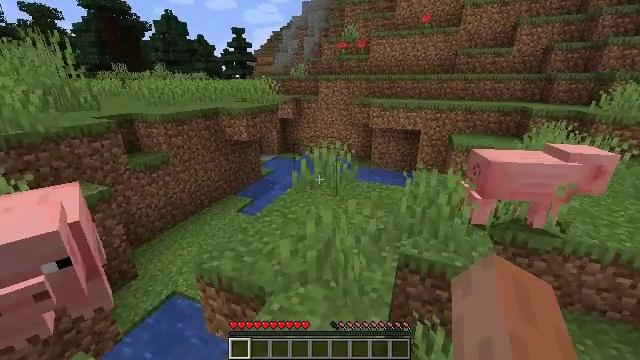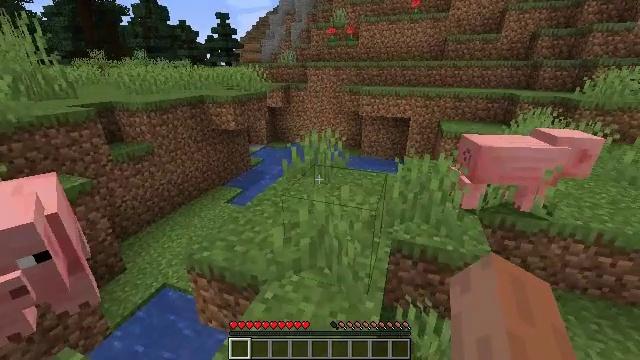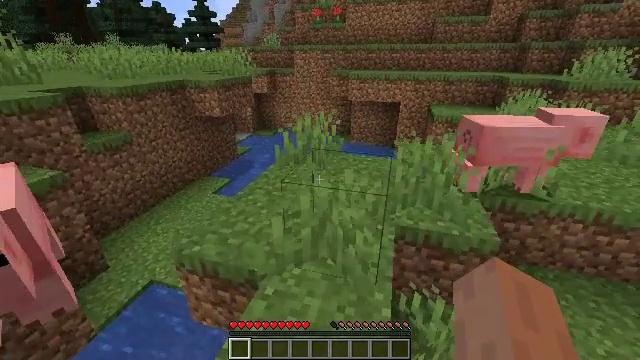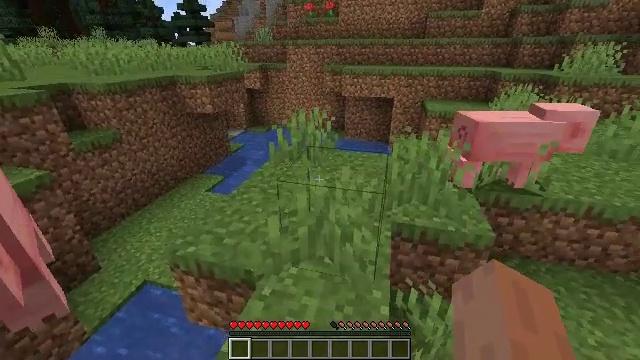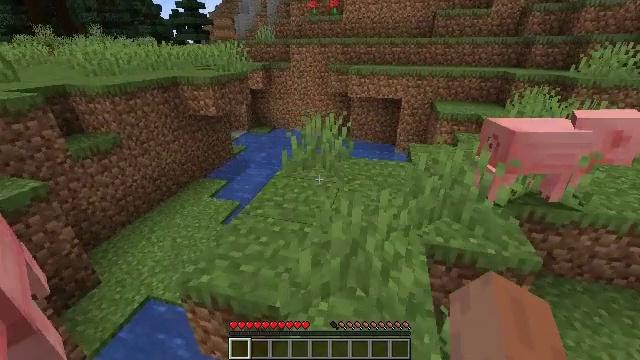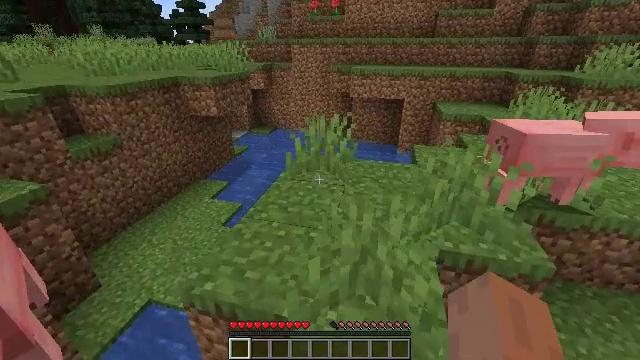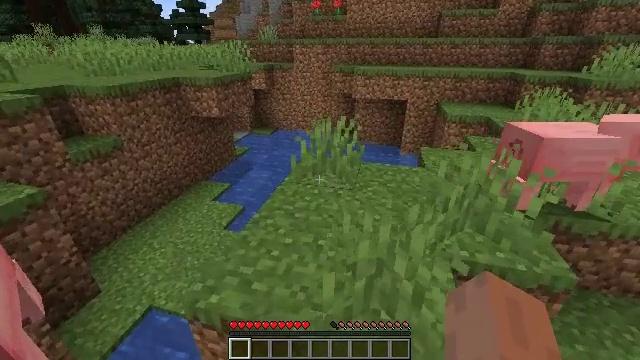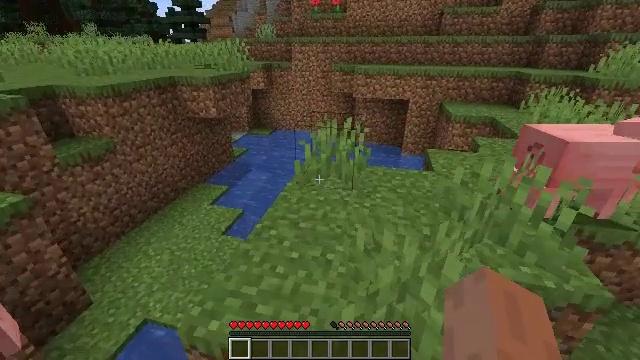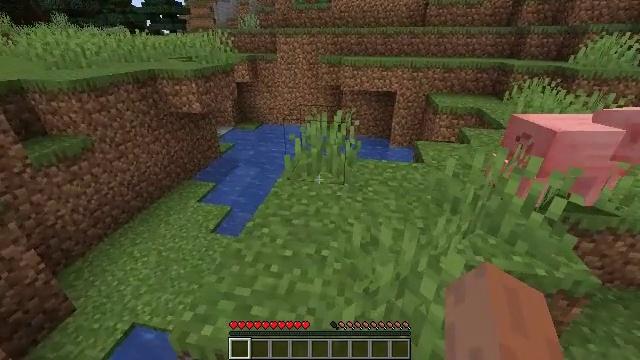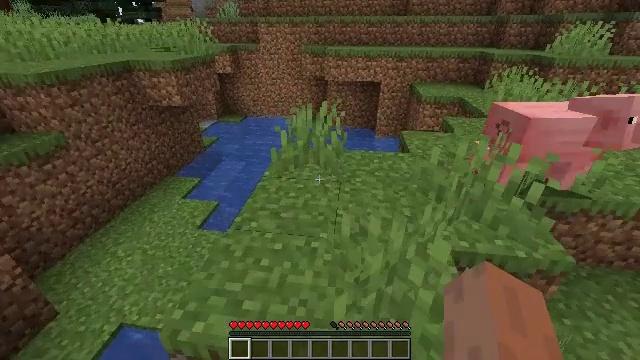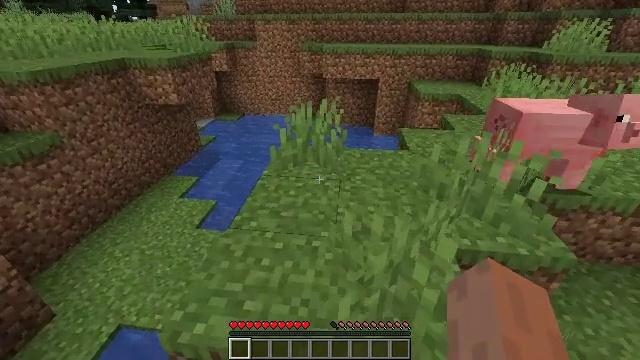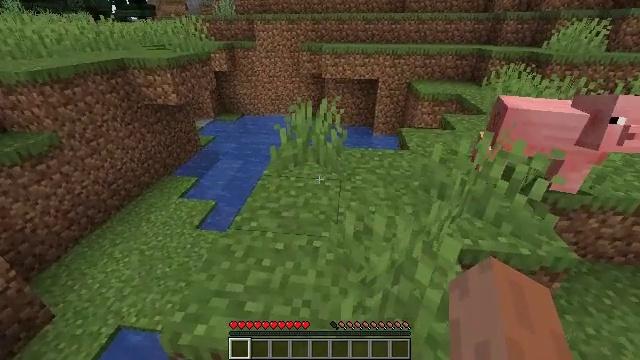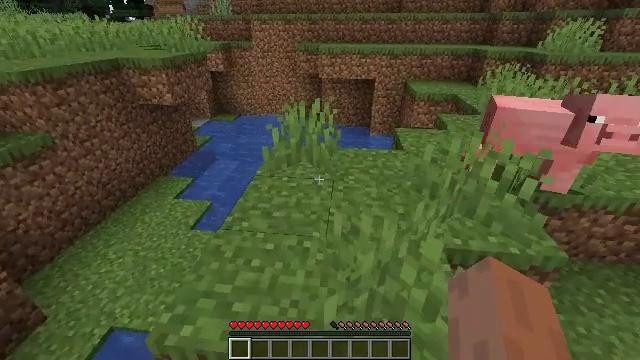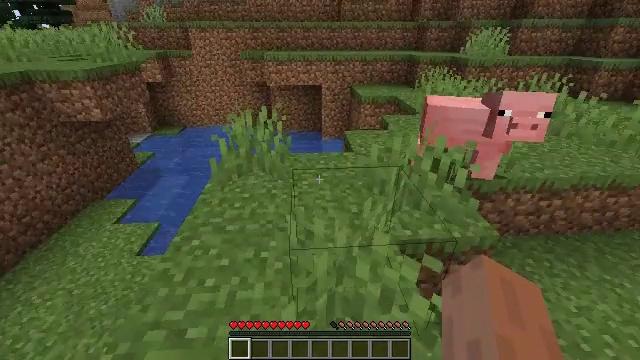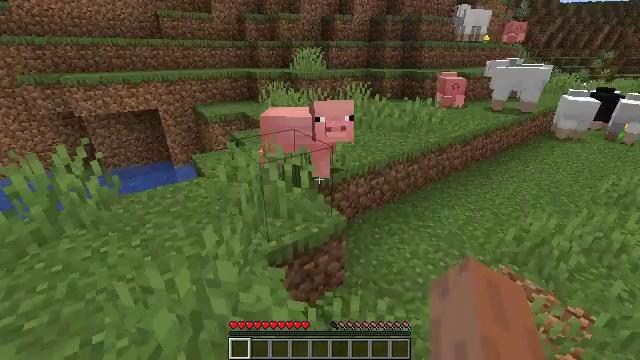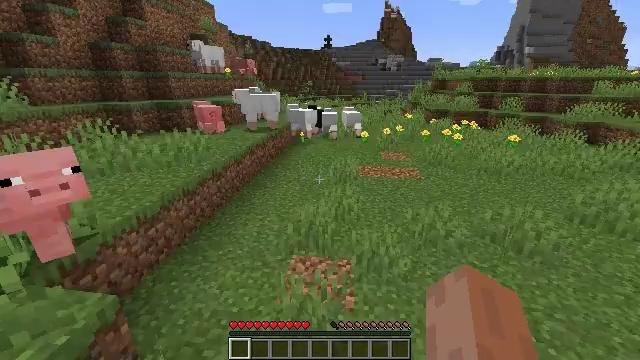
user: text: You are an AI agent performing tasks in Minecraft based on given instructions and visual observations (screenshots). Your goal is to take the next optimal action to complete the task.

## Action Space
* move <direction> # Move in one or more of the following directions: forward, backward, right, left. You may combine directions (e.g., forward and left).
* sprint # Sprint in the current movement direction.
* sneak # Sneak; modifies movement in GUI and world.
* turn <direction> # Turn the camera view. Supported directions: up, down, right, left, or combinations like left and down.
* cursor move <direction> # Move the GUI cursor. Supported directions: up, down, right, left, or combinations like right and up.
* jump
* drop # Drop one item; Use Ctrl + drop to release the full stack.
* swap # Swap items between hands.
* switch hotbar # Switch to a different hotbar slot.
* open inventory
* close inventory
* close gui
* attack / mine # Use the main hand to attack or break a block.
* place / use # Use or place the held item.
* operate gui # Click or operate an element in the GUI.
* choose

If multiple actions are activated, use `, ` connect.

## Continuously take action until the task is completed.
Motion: motion action
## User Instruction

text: Gather the peony by left-clicking.
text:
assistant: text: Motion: move forward and move left, turn right and down
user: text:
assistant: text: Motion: move forward and move left, turn right and down
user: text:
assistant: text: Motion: move forward and move left, turn right
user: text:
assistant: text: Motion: move forward and move left
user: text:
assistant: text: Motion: move forward and move left
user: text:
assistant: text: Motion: move forward
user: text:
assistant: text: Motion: no_op
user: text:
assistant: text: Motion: turn right and down
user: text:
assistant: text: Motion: turn right and down
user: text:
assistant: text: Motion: no_op
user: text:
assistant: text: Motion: no_op
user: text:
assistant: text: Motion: move right
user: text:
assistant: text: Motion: move right, turn right and up
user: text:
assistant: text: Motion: move right, turn right and up
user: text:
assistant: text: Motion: move right, turn right and up
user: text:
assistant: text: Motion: move forward and move right, turn right and up
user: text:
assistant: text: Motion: move forward and move right, turn right
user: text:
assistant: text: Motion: move forward and move right
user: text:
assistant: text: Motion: move forward and move right
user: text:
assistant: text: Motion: move forward and move right
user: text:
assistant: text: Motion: move forward and move right, turn left
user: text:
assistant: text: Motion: move forward
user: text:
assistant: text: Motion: move forward
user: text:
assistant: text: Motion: move forward
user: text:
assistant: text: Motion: move forward, sprint
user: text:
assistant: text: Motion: move forward, sprint
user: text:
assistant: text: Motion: move forward, sprint
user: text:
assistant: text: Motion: move forward, sprint
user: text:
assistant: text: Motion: move forward, sprint
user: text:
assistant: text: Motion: move forward, sprint